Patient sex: M
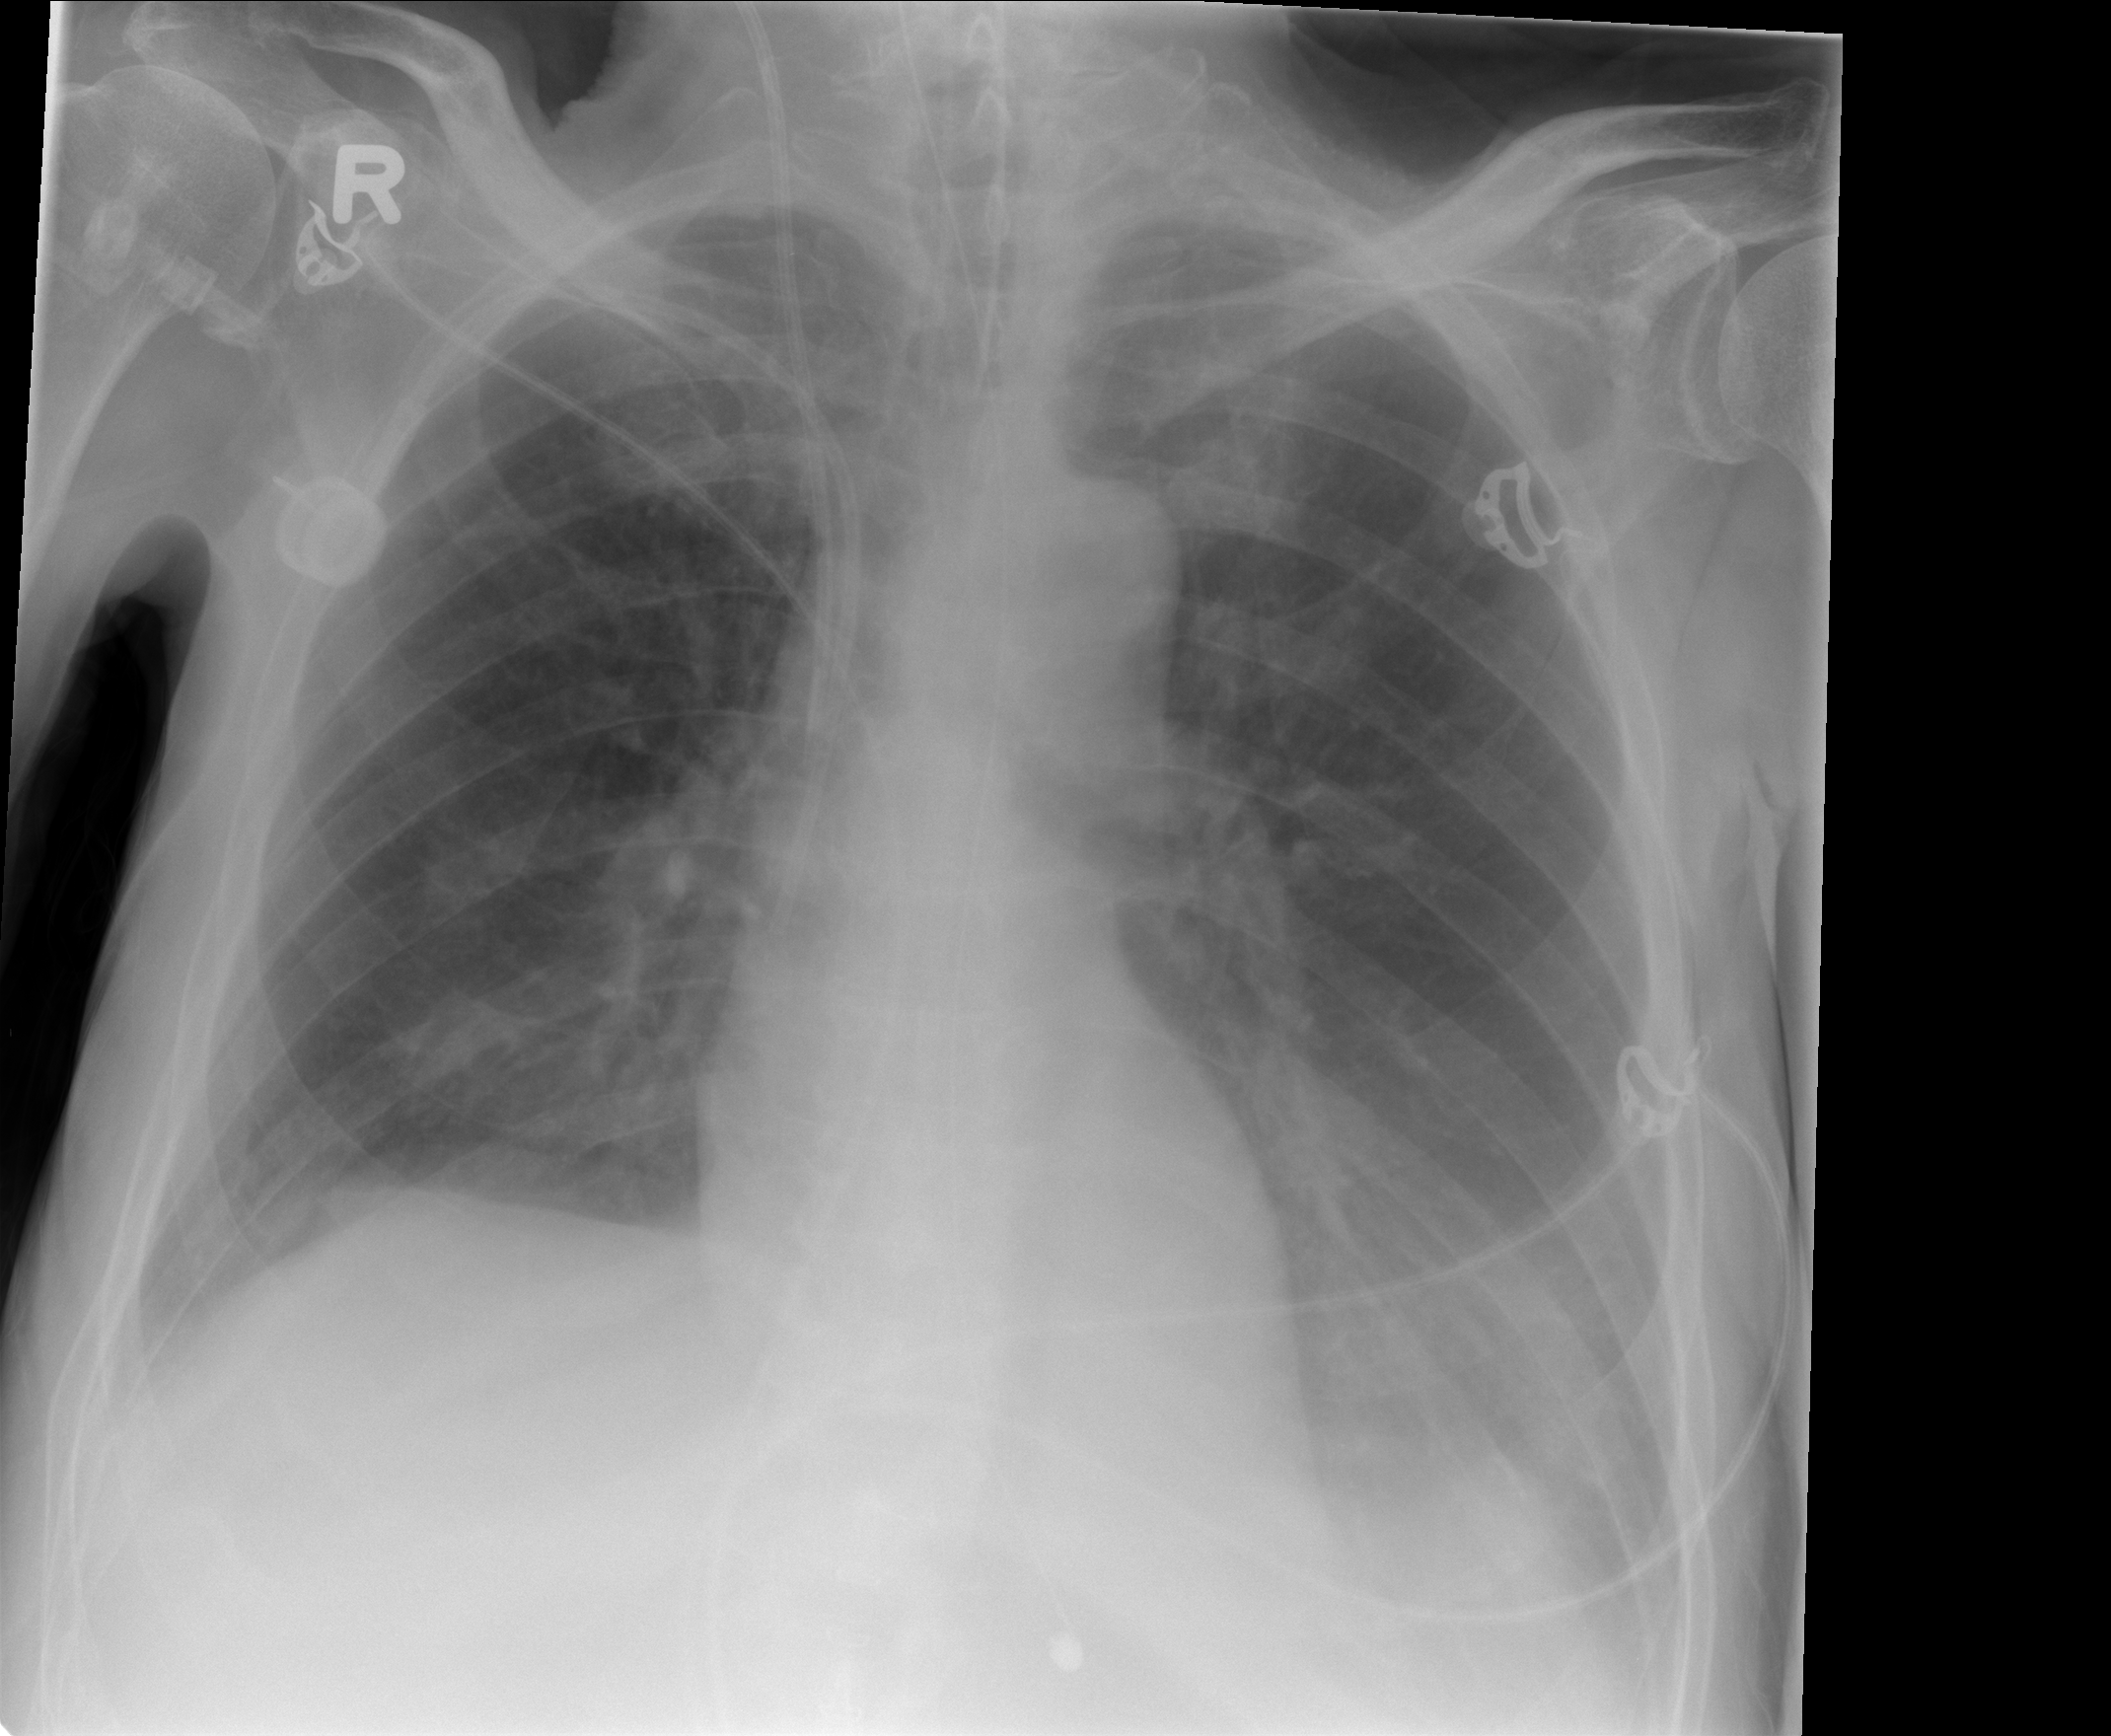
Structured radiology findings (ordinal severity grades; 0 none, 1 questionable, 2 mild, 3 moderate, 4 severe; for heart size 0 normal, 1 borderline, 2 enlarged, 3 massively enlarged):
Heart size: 0
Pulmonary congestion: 0
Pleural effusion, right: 0
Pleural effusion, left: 2
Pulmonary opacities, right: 0
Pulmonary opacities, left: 0
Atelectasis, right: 0
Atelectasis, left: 0